Question: I have MS Access 2013 and I'm trying to make a search form that populates other details when a row inside a subform is selected. I figured out how to get which row is selected, and which column, but now I need to pass that information to the parent form so I can populate the other things on the form.
So on my form's subform, I made an On Click event:
'''
Option Compare Database
Private Sub Form_Click()
MsgBox(Me.Name) ' returns P_pat subform
MsgBox(Me.Parent.Name) ' says 'Parent' failed
'''
But it can never find its parent. I also tried on a few other events but the results were the same. The Access form looks like this:

The highlighted subform is the one I'm trying to work with, and I want it to call the parent so that the parent can populate its other child subform (the one below the highlighted form).
I feel like I slammed into a brick wall that shouldn't be there and my pride hurts.
How do I get the parent?
I know that I can simply set the record ID I selected with a global variable, but I have no way of triggering an update event for the other subform.
Any help or advice?
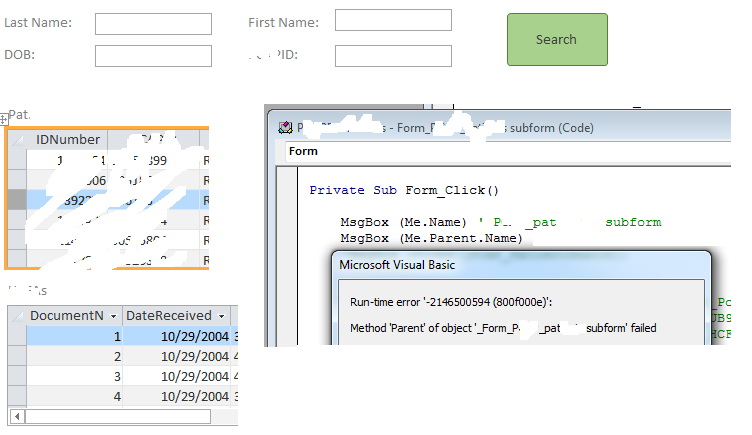
Answer: There doesn't look like there is anything at all wrong with your code. So from research there seem to be three possible solutions that I have found so far:
1. Make sure there are no special characters in your forms' names
2. Compact and repair
3. Create a new blank project and import all of your database into the blank project